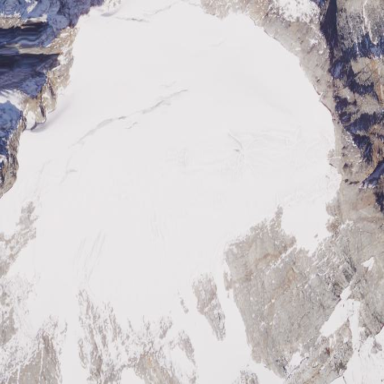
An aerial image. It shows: Stunning view of glacier.